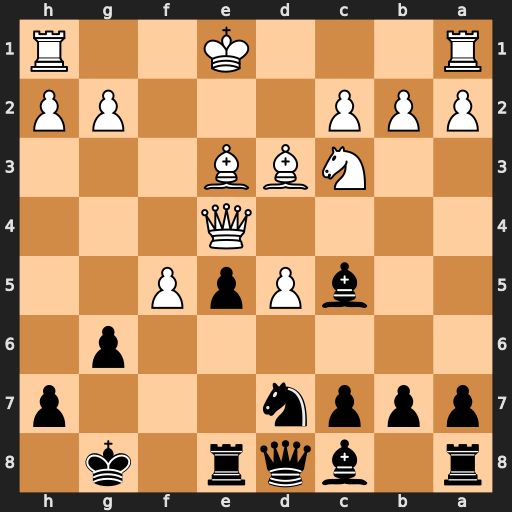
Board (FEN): r1bqr1k1/pppn3p/6p1/2bPpP2/4Q3/2NBB3/PPP3PP/R3K2R
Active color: b
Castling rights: KQ
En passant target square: -
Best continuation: Nf6 Bxc5 Nxe4